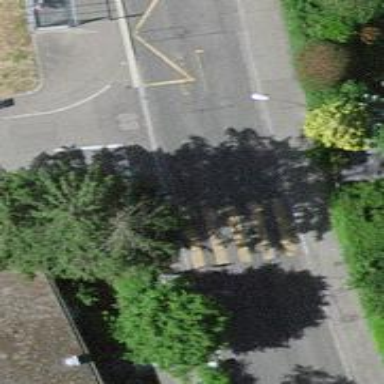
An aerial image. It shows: Marked road crossing.